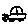
Label: car